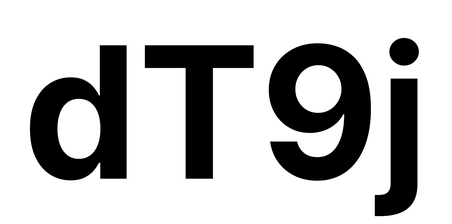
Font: Inter_Bold